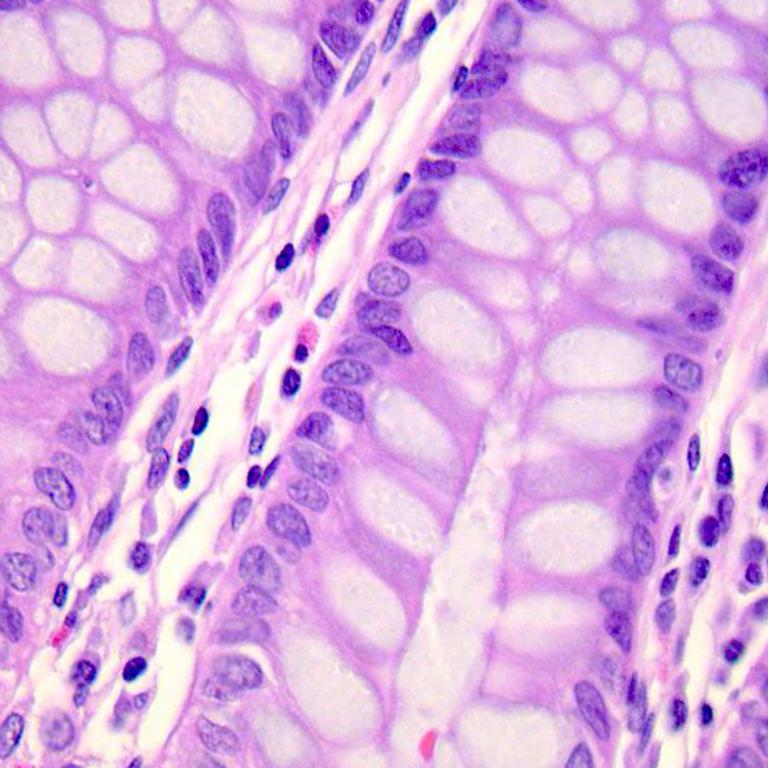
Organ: colon
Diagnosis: benign